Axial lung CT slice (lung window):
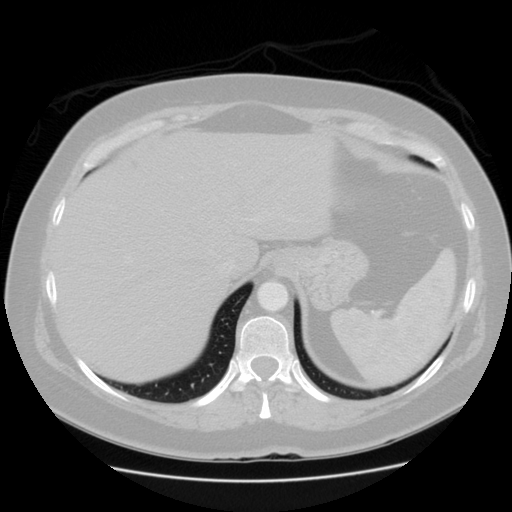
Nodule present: no